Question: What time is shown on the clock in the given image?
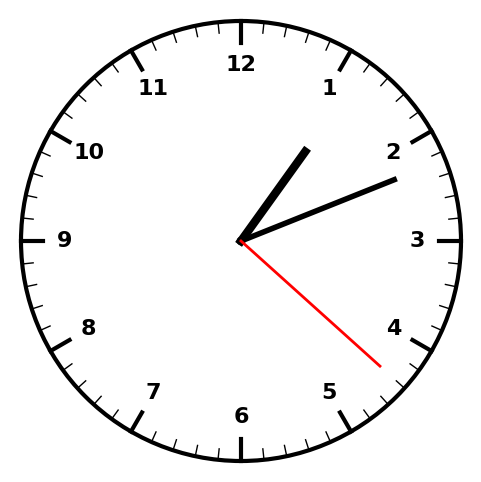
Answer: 01:11:22